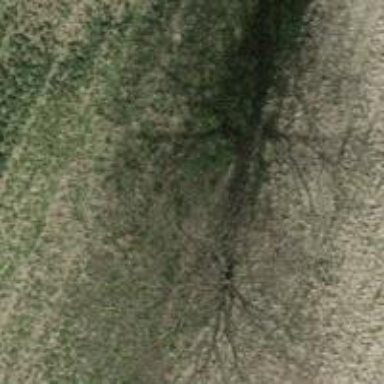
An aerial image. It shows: Beautiful tree in nature.